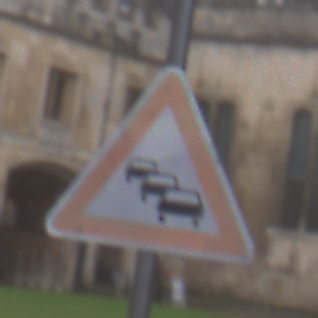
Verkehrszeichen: Stau
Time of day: Midday
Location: Outdoor (Urban)
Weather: Overcast
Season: NotSpecified
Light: Natural